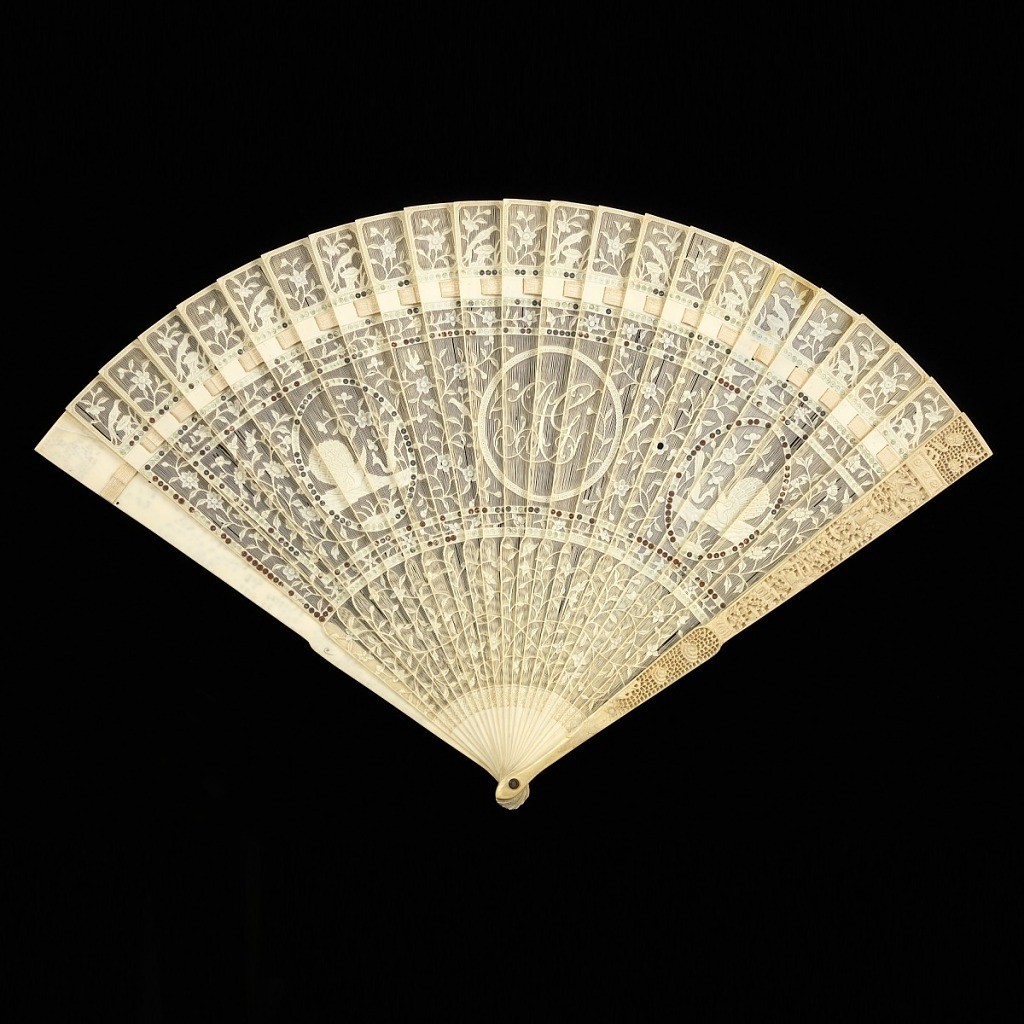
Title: Brisé fan
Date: mid-19th century
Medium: Carved and pierced ivory, metal, silk ribbon
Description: Brisé fan. Ivory sticks finely carved in designs of landscapes with human figures, birds, and flowers with initials "A.G." in medallion; rows of small metal discs.